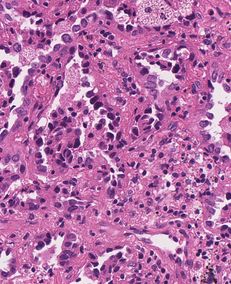
Tumor epithelial tissue: yes
Tumor-associated stroma tissue: yes
Normal tissue: no